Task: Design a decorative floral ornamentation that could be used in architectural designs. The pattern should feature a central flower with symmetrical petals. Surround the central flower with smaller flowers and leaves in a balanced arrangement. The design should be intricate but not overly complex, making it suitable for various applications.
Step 1648:
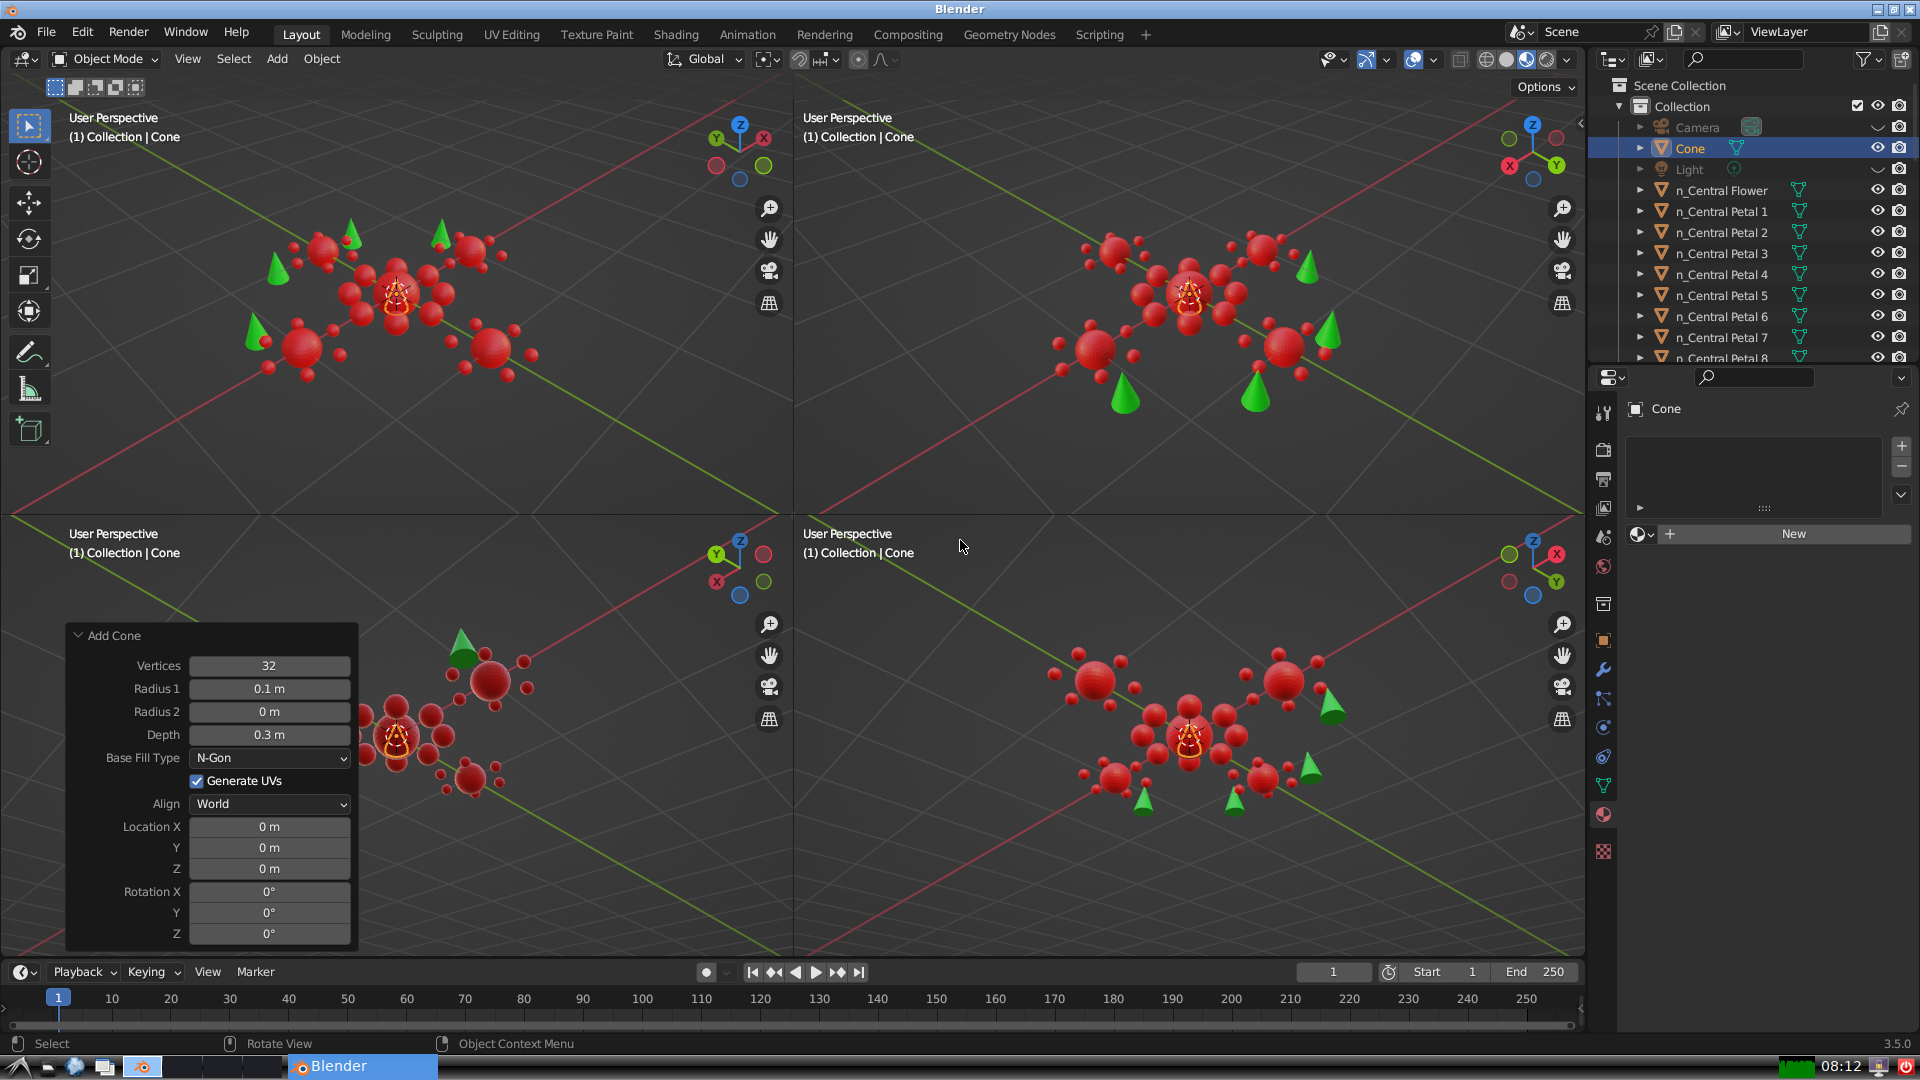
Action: {"mouse_move": [270, 735]}